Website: crate-barrel
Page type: account-selection
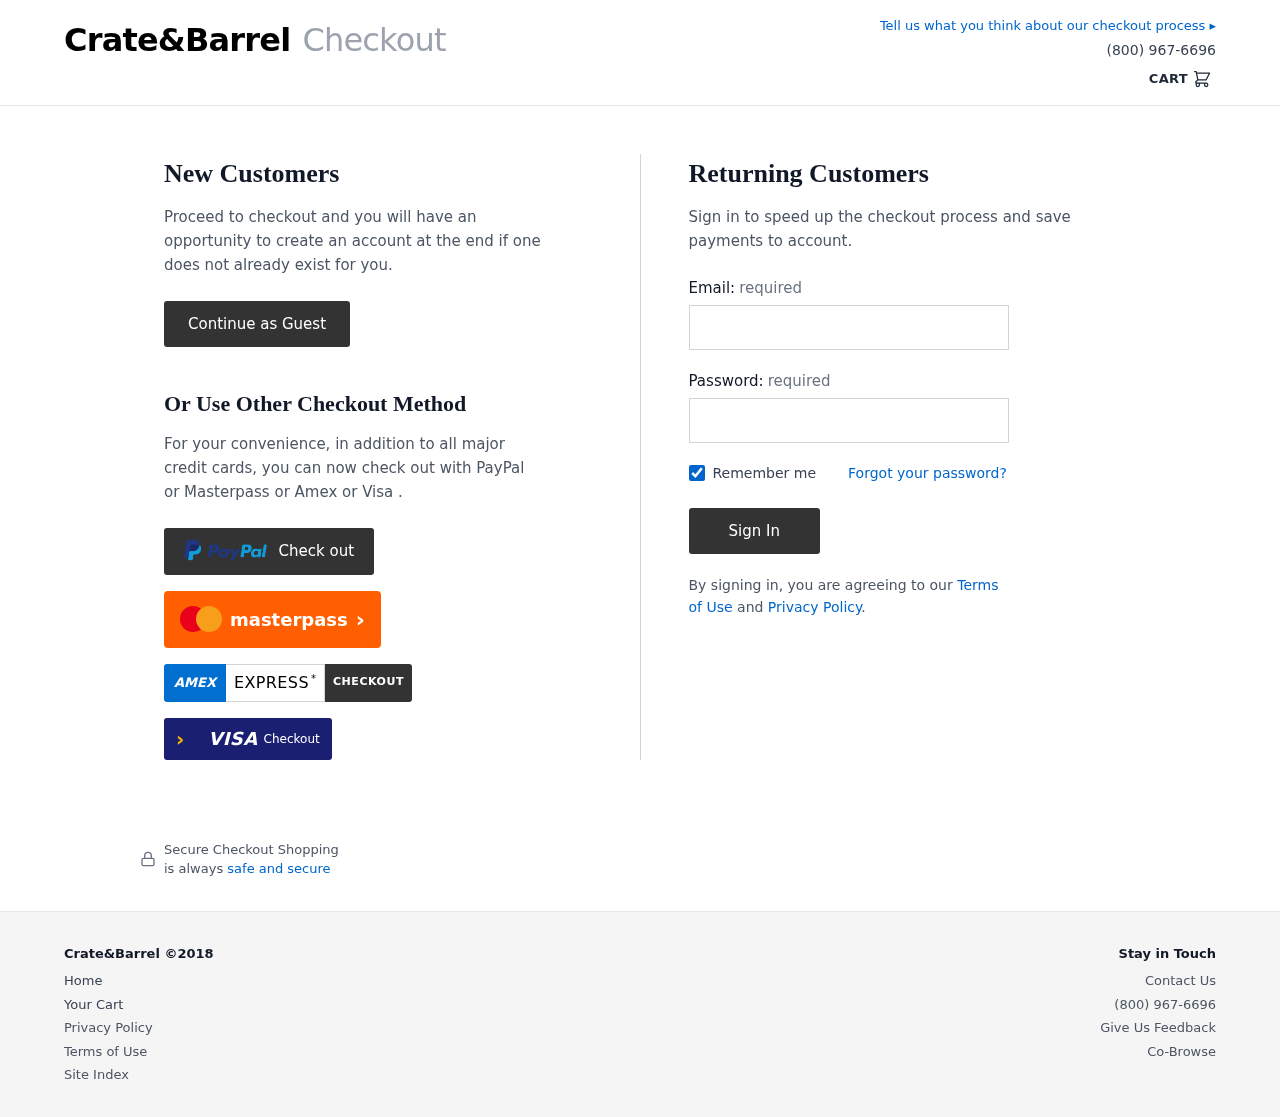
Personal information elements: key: PII_LOGIN_USERNAME
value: kennethfrank48